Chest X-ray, AP view. Patient: 45 years old, sex M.
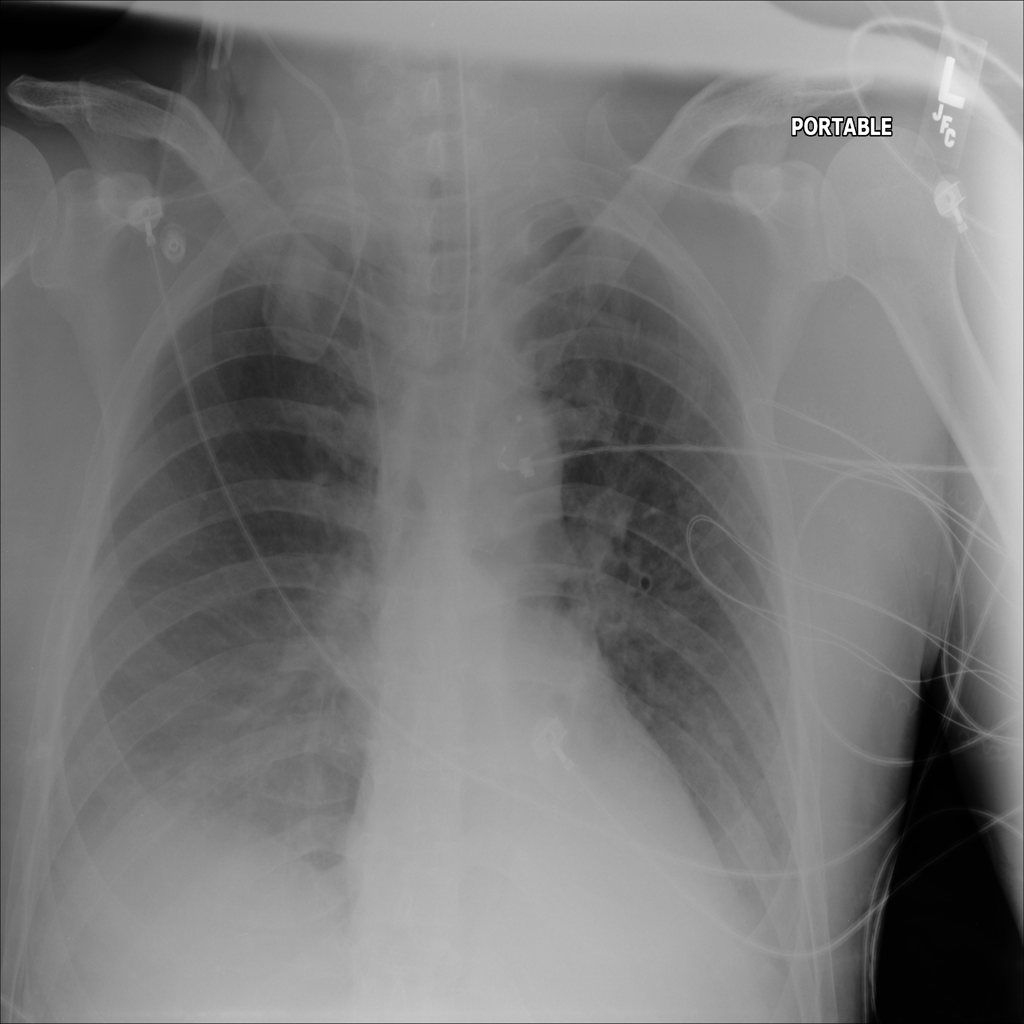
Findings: Edema, Effusion, Infiltration